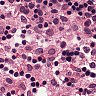
Metastatic tissue present: no